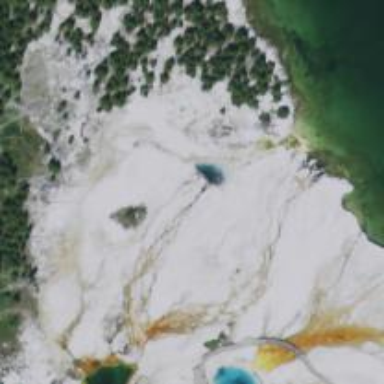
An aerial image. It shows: Geyser in its natural environment.